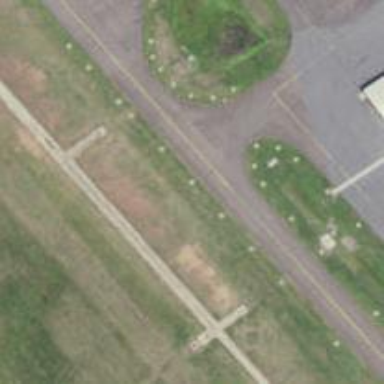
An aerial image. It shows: View of taxiway at the airport.